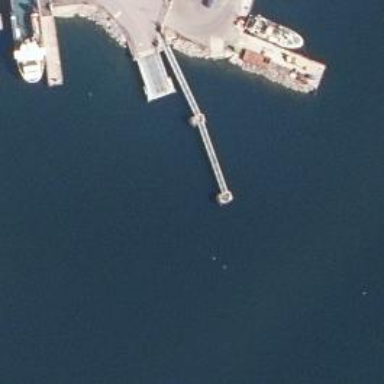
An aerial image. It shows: Man-made pier.